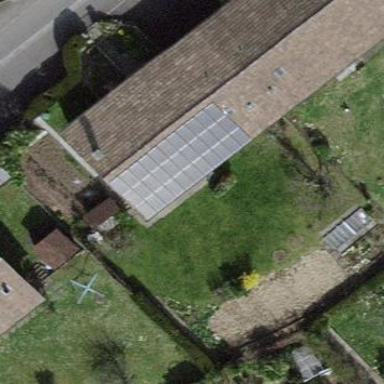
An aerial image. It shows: Garden surrounded by fence.